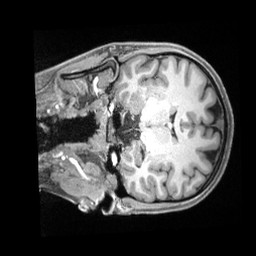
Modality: T1w
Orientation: coronal
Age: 27
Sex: female
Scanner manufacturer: siemens
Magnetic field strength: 3 T
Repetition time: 2.4 s
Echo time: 0.00226 s